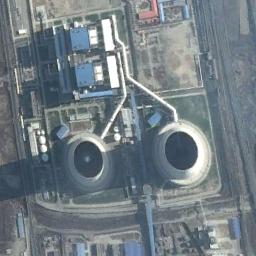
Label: thermal_power_station